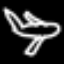
Label: airplane